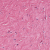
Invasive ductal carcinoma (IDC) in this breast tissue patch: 0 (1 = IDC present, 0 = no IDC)